Field crop: maize
Growth stage: 2
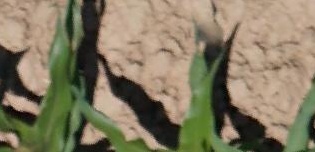
Species: maize